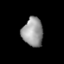
Tissue: lung
Cell type: Epithelial cells
Senescence score: 0.1855
Nuclear area (px): 583
Mean DAPI intensity: 152.883